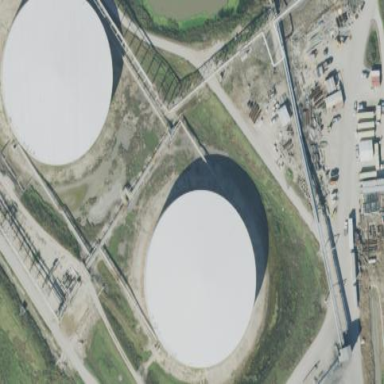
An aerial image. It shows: Storage tank which is man-made and housed in building.